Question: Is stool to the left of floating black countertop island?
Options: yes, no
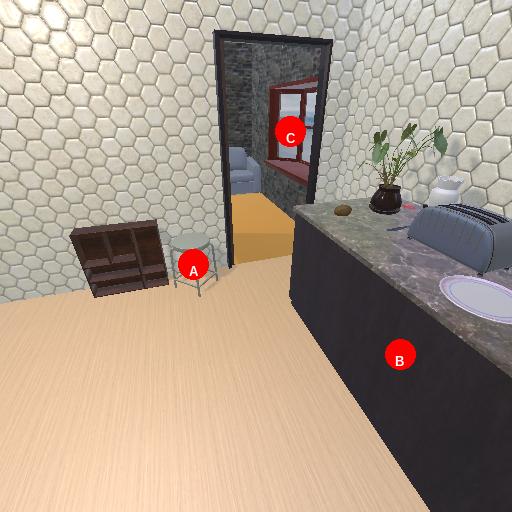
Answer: yes